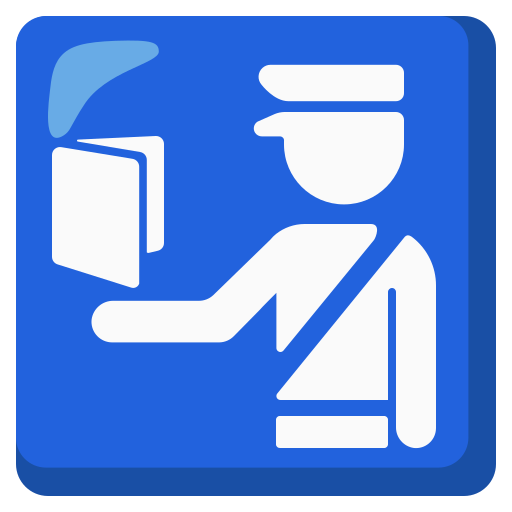
Emoji: 🛂